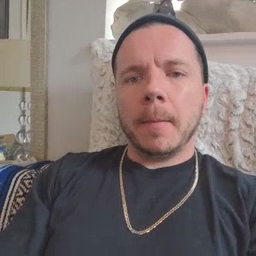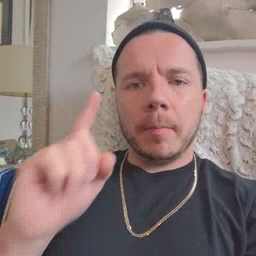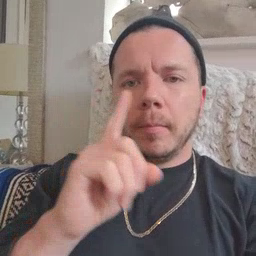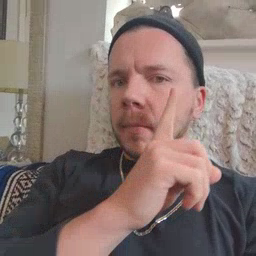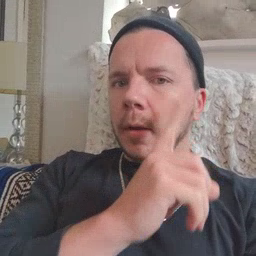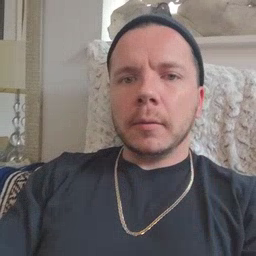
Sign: eye